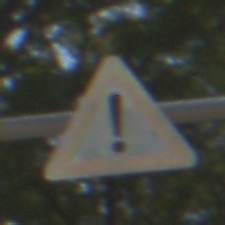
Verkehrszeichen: Gefahrenstelle
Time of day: MorningAfternoon
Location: Outdoor (Suburban)
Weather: Clear
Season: NotSpecified
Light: Natural